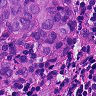
Metastatic tissue present: yes